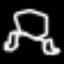
Label: frog